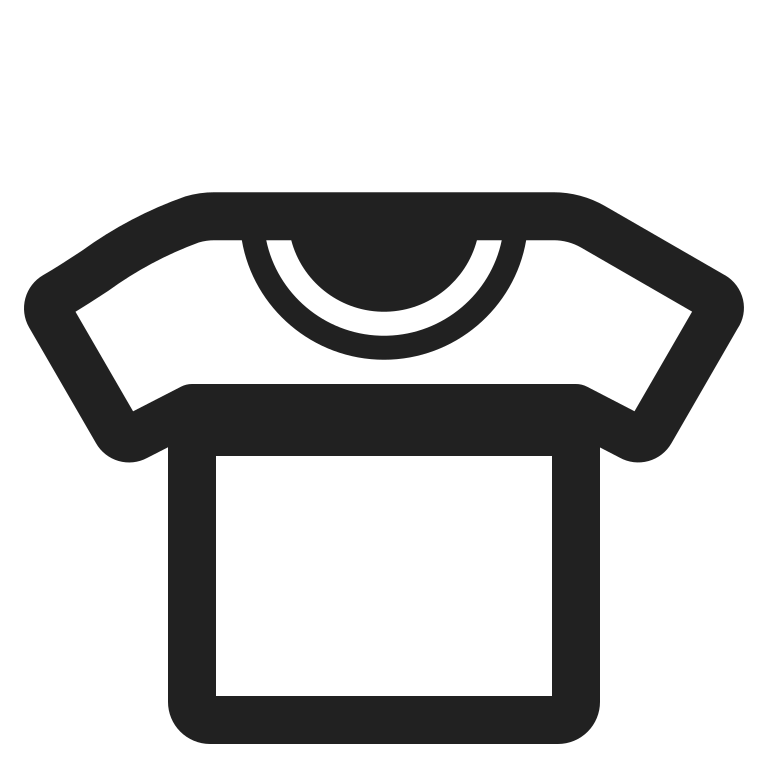
t shirt high contrast